Question: Here is the layout I would like to make:

'input' is 70% width of the screen.
and the 'second input' is 70% width of 'input'.
'button' is 30% width of 'input'.
'input' is in the middle of the screen.
How can I do so? Thank you.
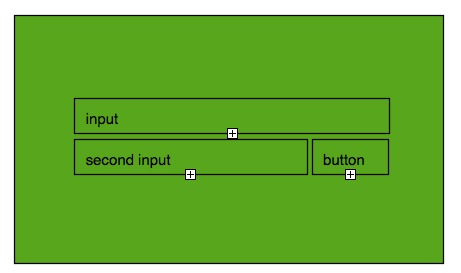
Answer: Do not think this require any special skills. This is a very basic fluid layout. An example
Markup
'''
<div id="wrapper">
<input type="text" id="firstrow_textbox" />
<input type="text" id="secondrow_textbox" />
<input type="button" id="secondrow_button" />
</div>
'''
CSS
'''
#wrapper {
width: 70%;
}
#firstrow_textbox { width: 100%; }
#secondrow_textbox { width: 70%; }
#secondrow_button { width: 28%; } /* Due to border and all */
'''
<URL>